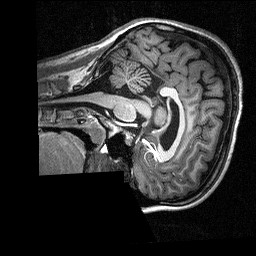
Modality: T1w
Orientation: sagittal